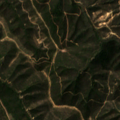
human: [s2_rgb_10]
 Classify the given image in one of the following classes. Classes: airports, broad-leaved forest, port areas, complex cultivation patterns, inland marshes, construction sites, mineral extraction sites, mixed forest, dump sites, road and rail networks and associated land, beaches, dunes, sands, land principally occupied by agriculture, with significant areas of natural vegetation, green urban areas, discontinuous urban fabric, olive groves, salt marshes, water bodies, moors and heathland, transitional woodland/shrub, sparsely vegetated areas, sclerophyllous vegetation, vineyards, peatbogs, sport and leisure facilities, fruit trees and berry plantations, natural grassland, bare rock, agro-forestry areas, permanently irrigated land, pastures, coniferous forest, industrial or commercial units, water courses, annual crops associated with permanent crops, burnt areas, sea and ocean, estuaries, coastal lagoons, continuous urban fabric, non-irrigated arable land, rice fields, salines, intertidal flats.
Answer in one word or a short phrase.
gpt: sclerophyllous vegetation